Question: Simulator's language already changed to Japanese, why '[[NSLocale preferredLanguages] objectAtIndex:0]' return '"en"'?
Neither preferred language nor region is related to "en", where does '"en"' come from?

Tried to get '[[NSLocale preferredLanguages] objectAtIndex:'']', then crash shows '*** Terminating app due to uncaught exception 'NSRangeException', reason: '-[__NSCFArray objectAtIndex:]: index (2) beyond bounds (1)'
Does it means there is no any languages are set in simulator? So weird!
This never happened before upgrading to Xcode 6.1 with iOS8.1/7.1.
Meanwhile, tried same thing on my iPhone 5, console output correct thing.
Why so weird? Does anybody have such problems?
## Updates: 1
- - -
Oh! What's wrong....
---
## Updates: 2
- - - - - - - '"en"'
# Why still only one "en" could be found? Where are Japanese and English?
# What happened to simulators?
# Is there anything I missed?
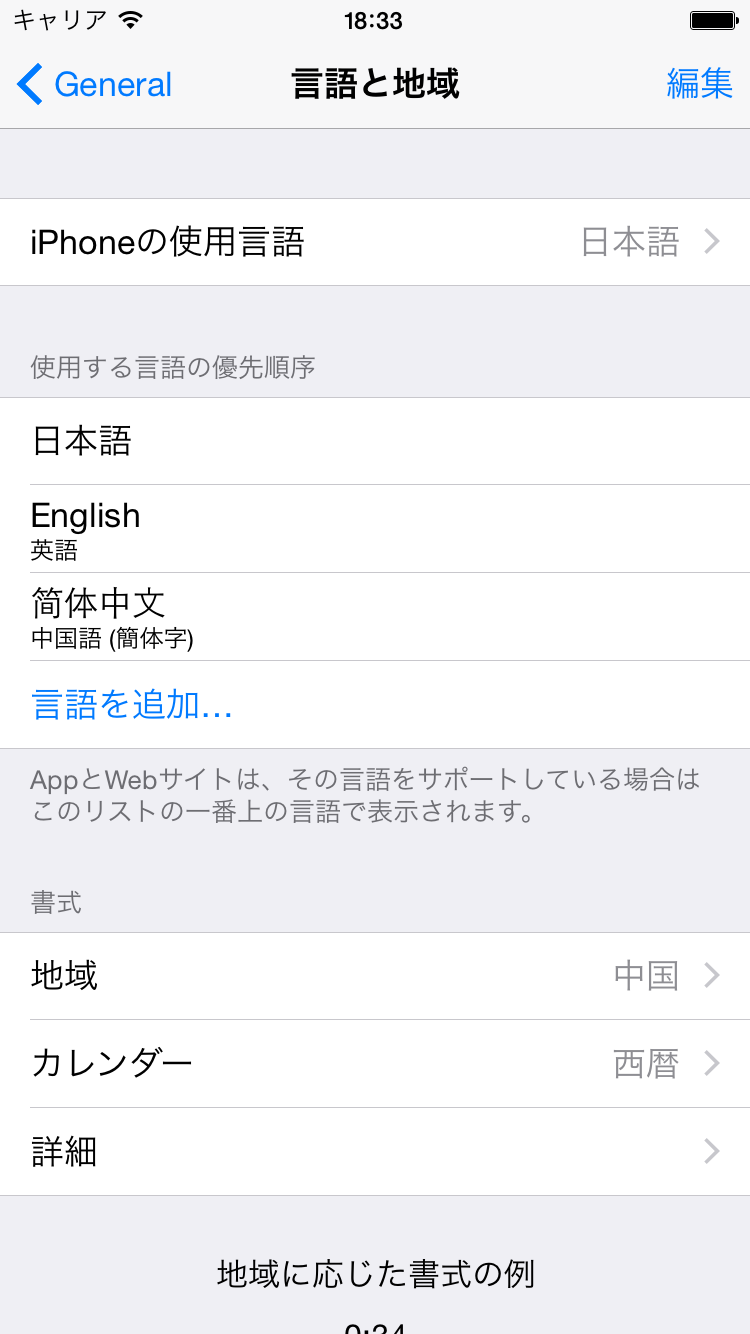
Answer: This is a bug. It was driving me crazy.
Apple already knows it.
See this answers:
<URL>
and this:
<URL>
(In the answer there is a temporary fix changing the schema)
Best,
gigi